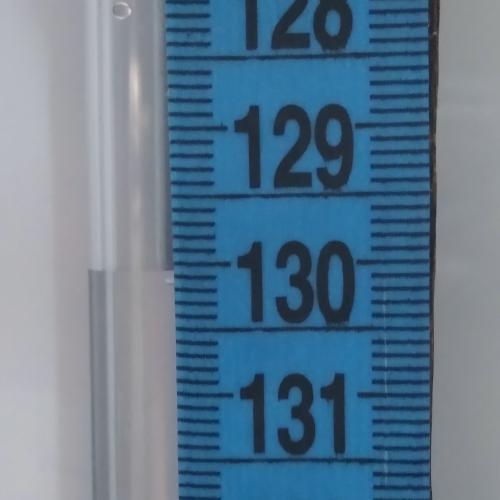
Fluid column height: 130.1 cm